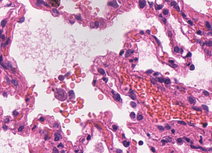
Tumor epithelial tissue: no
Tumor-associated stroma tissue: no
Normal tissue: yes